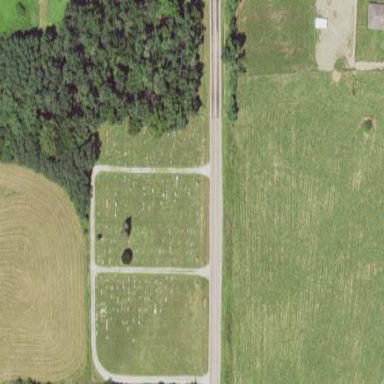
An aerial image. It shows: Grave yard.